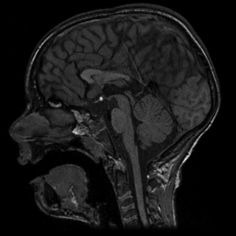
Label: notumor